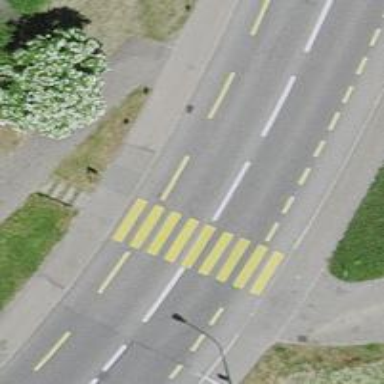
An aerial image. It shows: Uncontrolled zebra crossing on the road.